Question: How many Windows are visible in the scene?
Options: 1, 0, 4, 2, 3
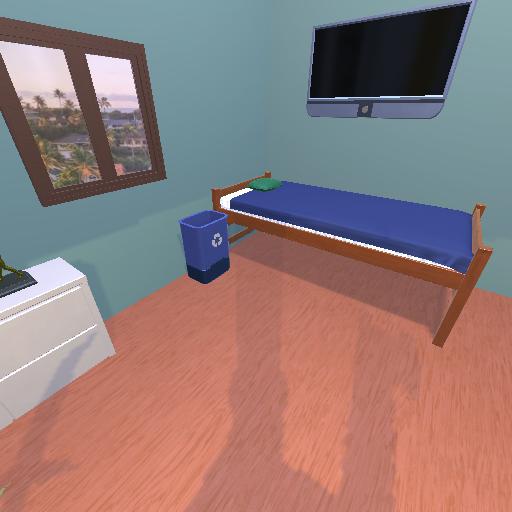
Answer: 1